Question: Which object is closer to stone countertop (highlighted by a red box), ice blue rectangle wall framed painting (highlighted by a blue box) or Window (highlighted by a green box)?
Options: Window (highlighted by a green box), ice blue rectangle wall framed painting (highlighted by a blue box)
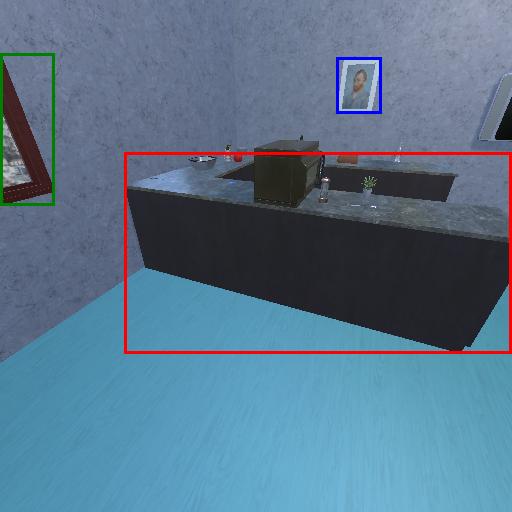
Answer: Window (highlighted by a green box)